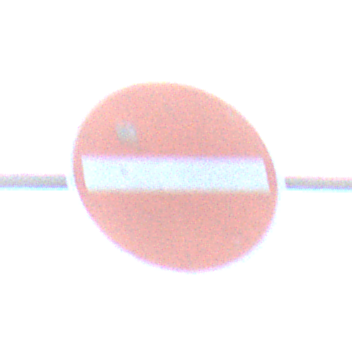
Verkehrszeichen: VerbotDerEinfahrt
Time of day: SunriseSunset
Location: Outdoor (Suburban)
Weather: PartlyCloudy
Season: NotSpecified
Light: Natural